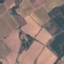
Label: PermanentCrop